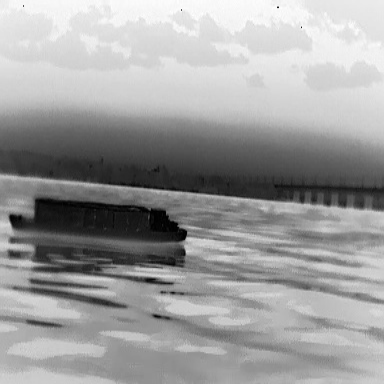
There is a fishing_boat in the infrared image.